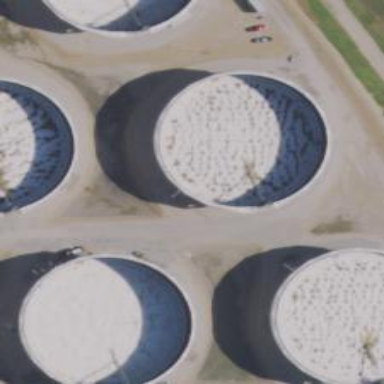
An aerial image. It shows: Storage tank created as man-made structure.